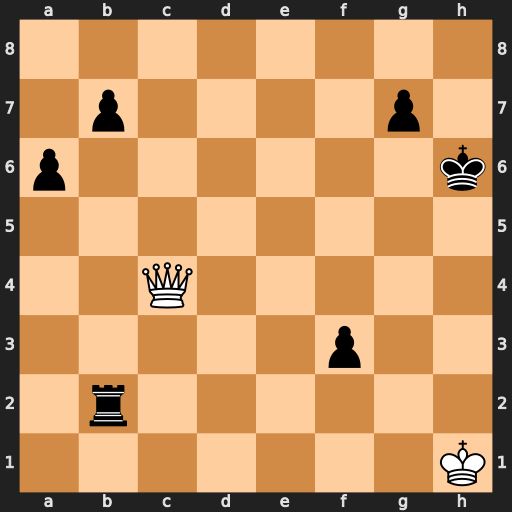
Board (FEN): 8/1p4p1/p6k/8/2Q5/5p2/1r6/7K
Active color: w
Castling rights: -
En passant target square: -
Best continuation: Qc1+ Kg6 Qxb2